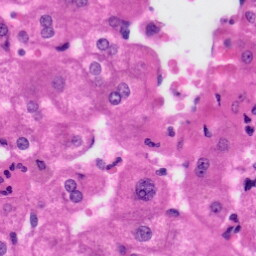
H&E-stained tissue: Liver